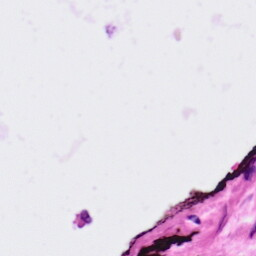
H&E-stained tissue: Ovarian